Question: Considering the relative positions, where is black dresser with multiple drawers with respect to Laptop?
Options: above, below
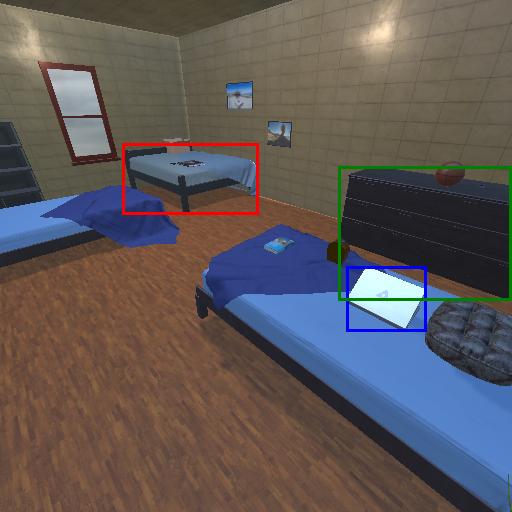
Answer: above